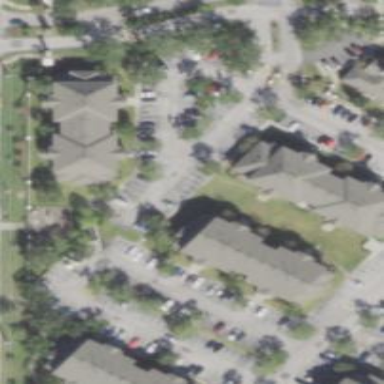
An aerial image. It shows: Image showing building with apartments.